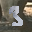
Label: 3